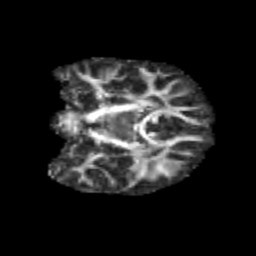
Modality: FA
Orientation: coronal
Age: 10
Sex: female
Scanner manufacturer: siemens
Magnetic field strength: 3 T
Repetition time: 3.8 s
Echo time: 0.07 s